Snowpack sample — Snodgrass Mountain, Crested Butte, Colorado (2/4/25, 12:06 PM MST)
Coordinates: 38.923, -106.968
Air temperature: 35 °F
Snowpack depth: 80 cm
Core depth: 50 cm
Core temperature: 30.2 °F
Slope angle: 14°, slope face: 78°
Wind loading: low
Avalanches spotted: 0
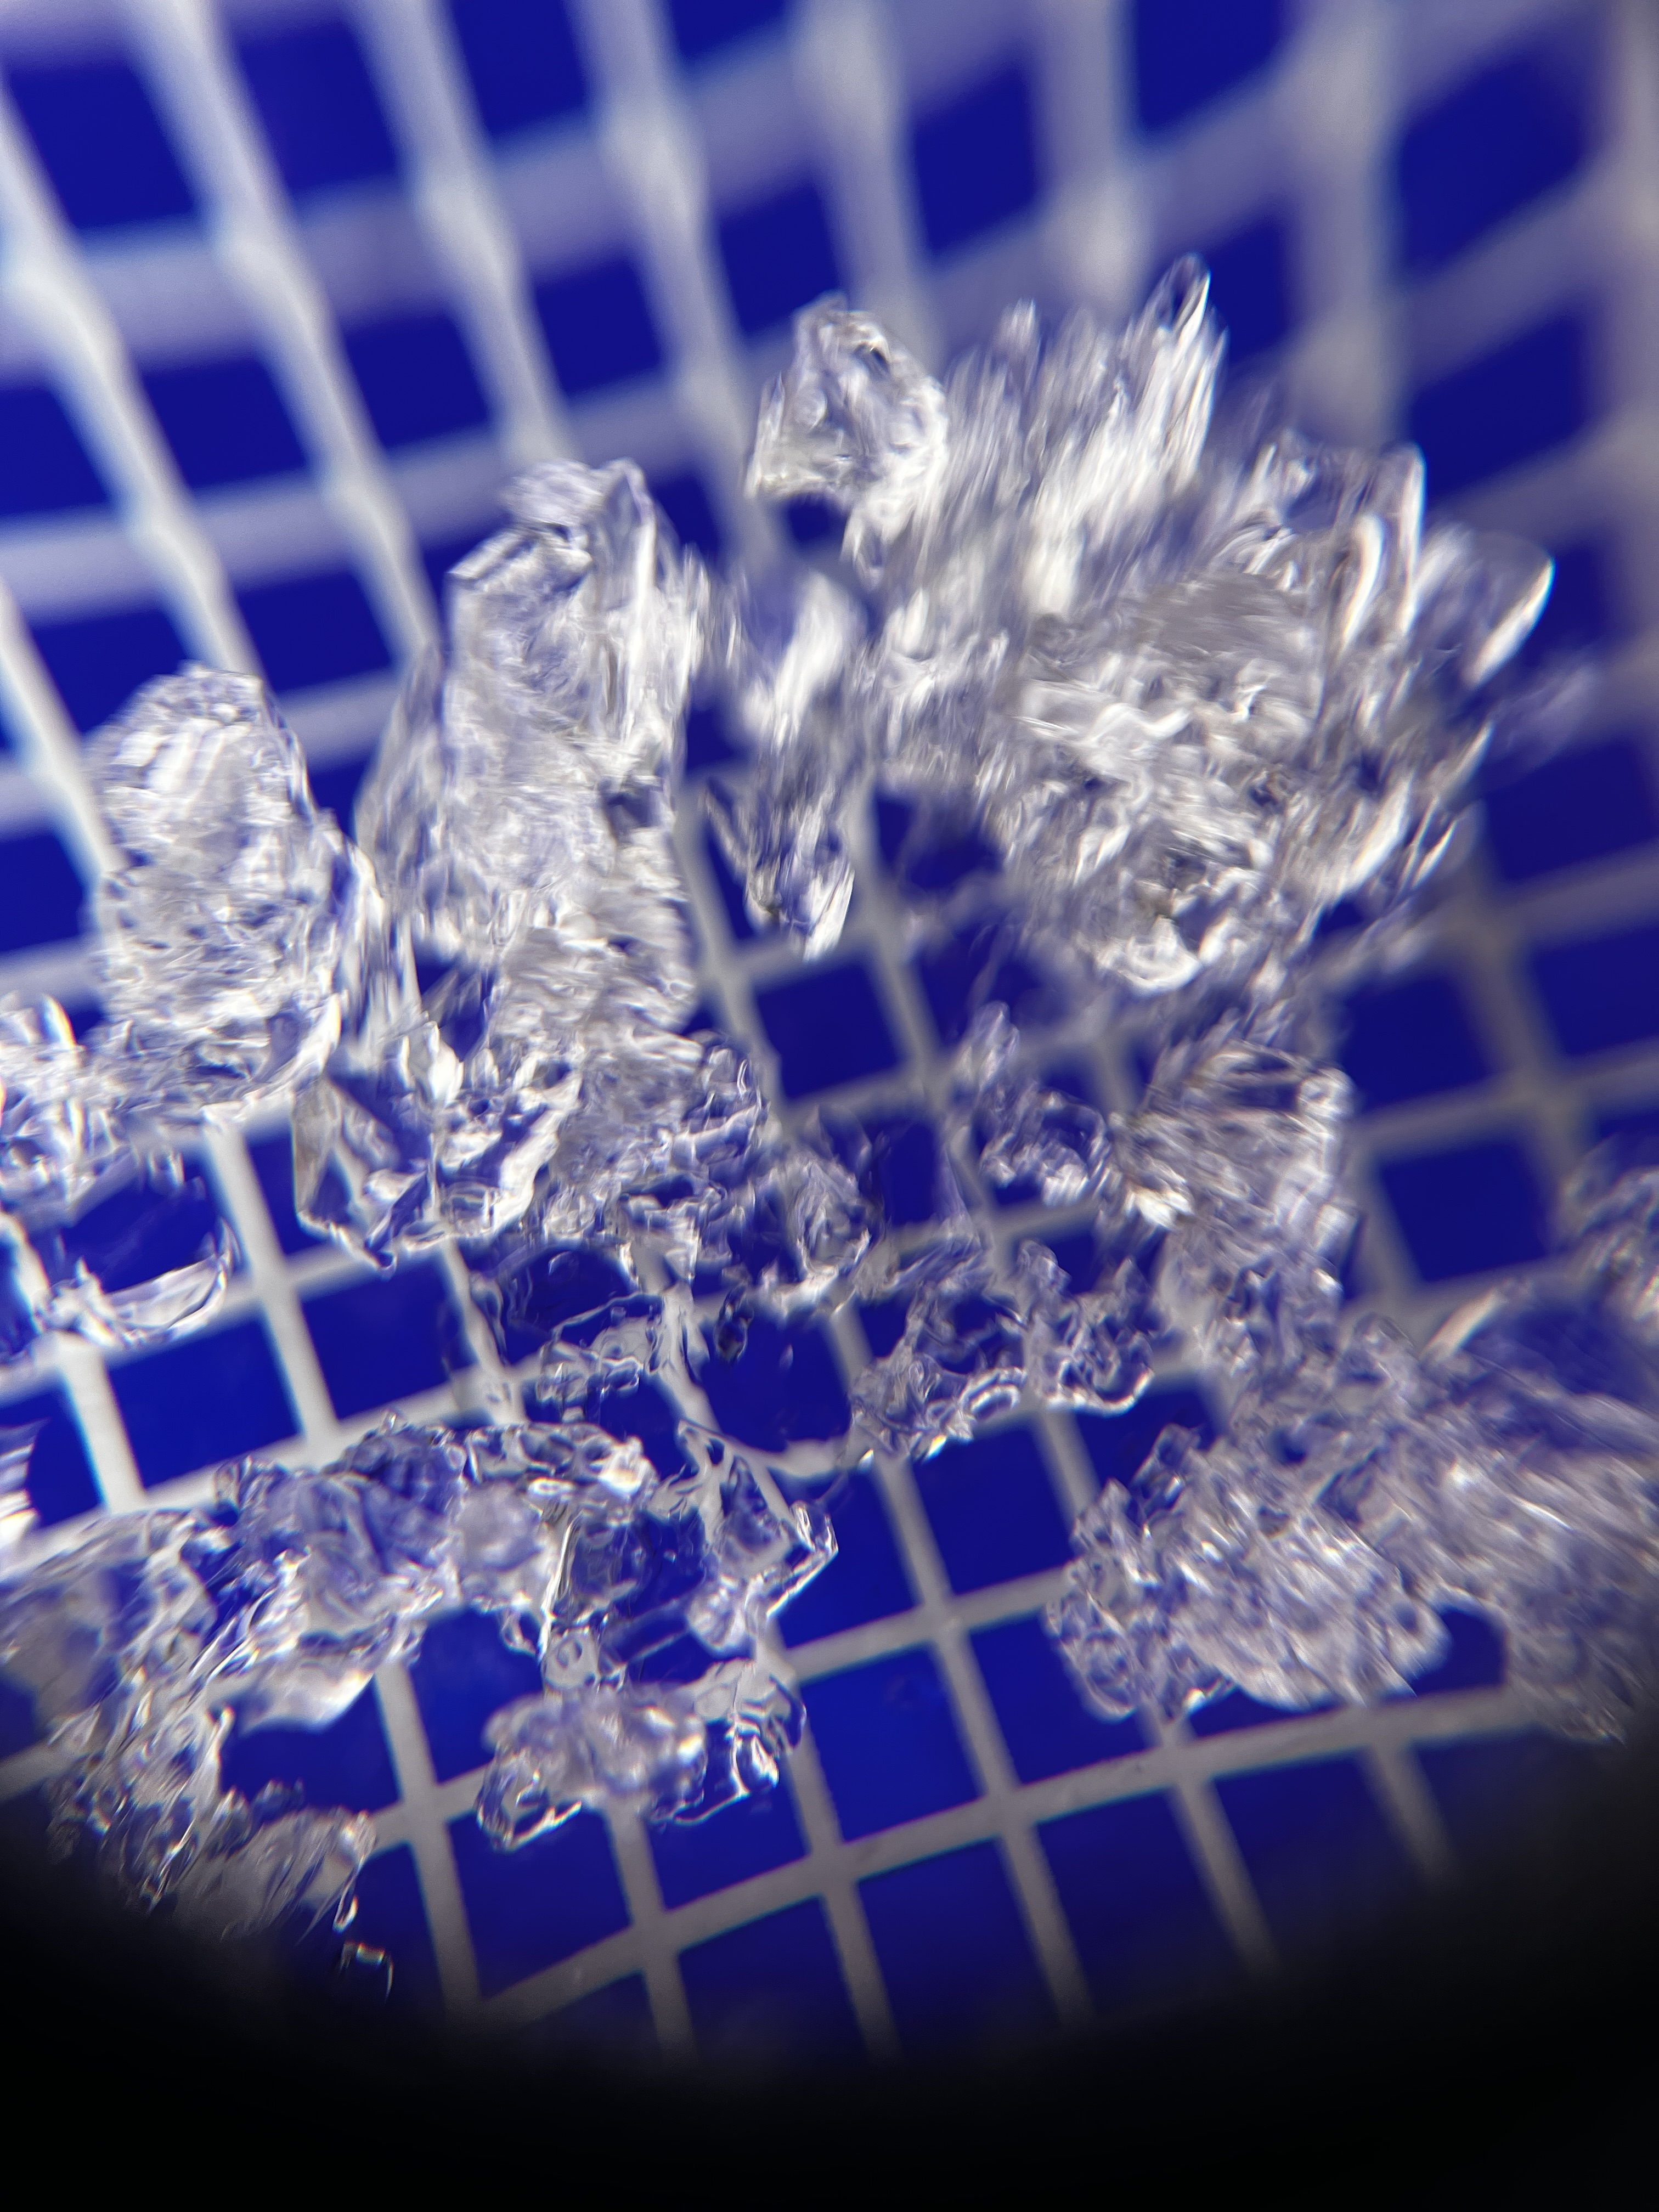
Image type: magnified_profile
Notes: No avalanches nearby, unusually warm weather for the last month reported by residents, Collected 25 yards from treeline